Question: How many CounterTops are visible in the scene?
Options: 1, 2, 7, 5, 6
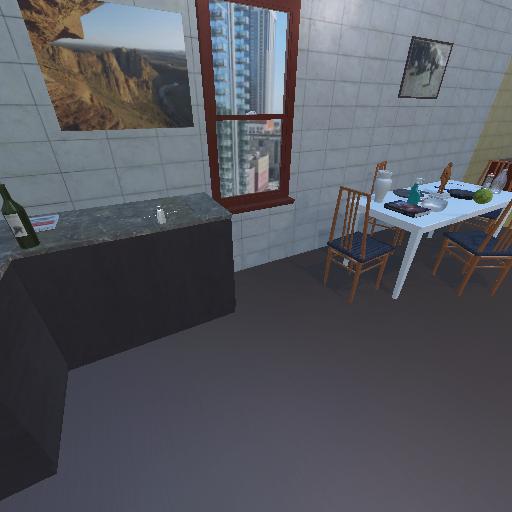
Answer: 1